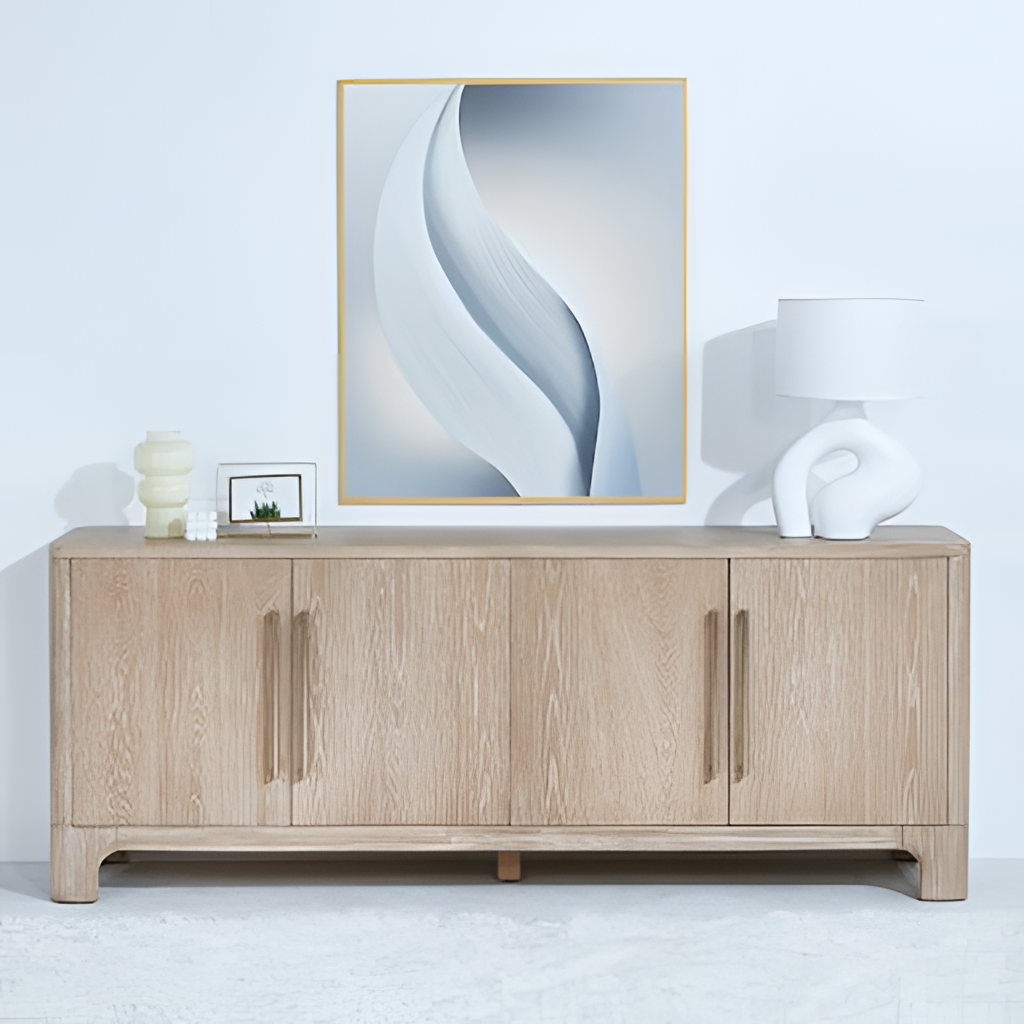
living room, beige wood sideboard, paint wallpaper, with solid pattern, beige carpet flooring, with solid pattern, minimalist